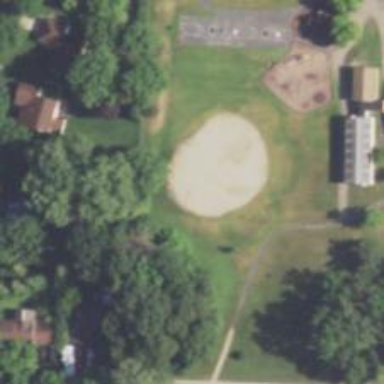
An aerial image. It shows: Softball pitch for leisure sports.